Question: Im very new to kineticjs and js, And i want to know how to use values in the attrs
I have this code
'''
BubbleLayer.on('mouseover mousemove dragmove', function(evt) {
var node = evt.targetNode;
console.log(node)
if (node) {'enter code here'
// update tooltip
var mousePos = node.getStage().getPointerPosition();
tooltip.position({x:mousePos.x, y:mousePos.y - 5});
tooltip.getText().text("Project: " + node.id() + ", Hours: " + **need to show hours **());
tooltip.show();
tooltipLayer.batchDraw();
}
'''
The console log shows (see image below)

I want to dispay the totalHours in the above code
'''
tooltip.getText().text("Project: " + node.id() + ", Hours: " + **need to show hours **());
'''
But dont know where to start. Any help would be appreciated
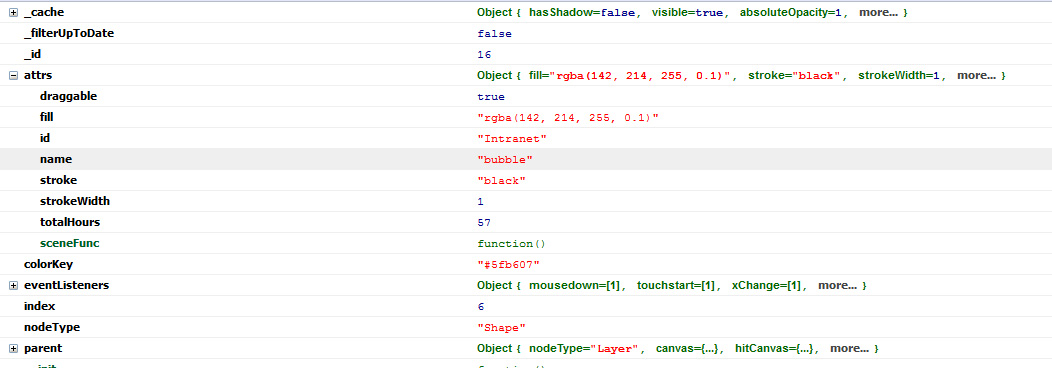
Answer: It's just a javascript object. You should be able to access it with 'node.attrs.totalHours'.